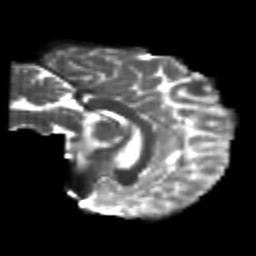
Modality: T2w
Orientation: sagittal
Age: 25
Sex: female
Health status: healthy
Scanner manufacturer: philips
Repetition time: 7.382 s
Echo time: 0.08599 s